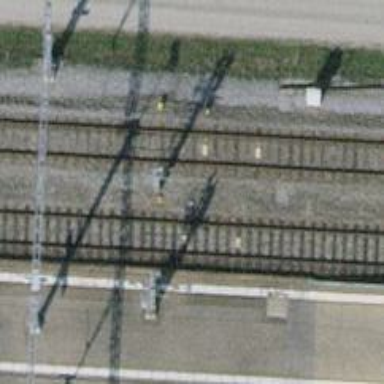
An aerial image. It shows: Railway signal.